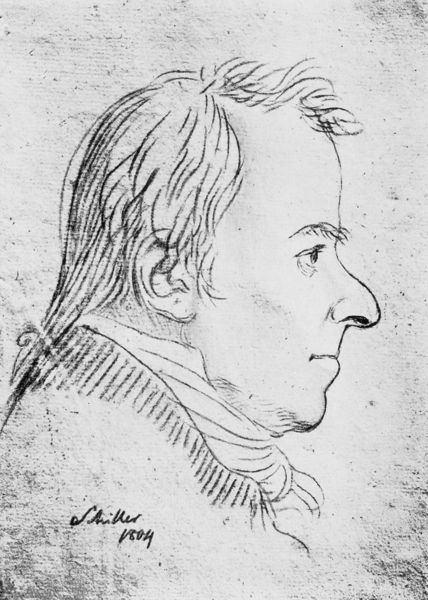
Titel: Schiller
Künstler: Gottfried Schadow
Schlagwörter: kopf, mann, schatten, haar, mund, nase, ohr, profil, schwarz, skizze, stirn, weiss, zeichnung, blick, schal, tuch, schleife, hemd, augen, gesicht, kragen, bildnis, herr, portrait, porträt, signatur, auge, haare, blatt, augenbrauen, kinn, lippen, schulter, papier, graphik, friedrich, zopf, poet, brauen, büste, datum, halstuch, augenbraue, jahreszahl, linie, kohle, schraffur, weimar, schwarzweiß, schiller, bleistift, entwurf, nasenloch, stift, braue, orh, klassik, strickjacke, portträt, friedrich schiller, friedrich von schiller, zeich ung, 1804, v804